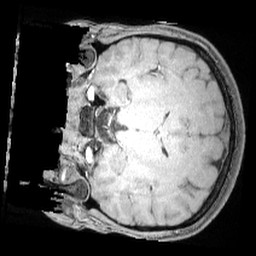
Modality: T1w
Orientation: coronal
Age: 19
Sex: female